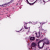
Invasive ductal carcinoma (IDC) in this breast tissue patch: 0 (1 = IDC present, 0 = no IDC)